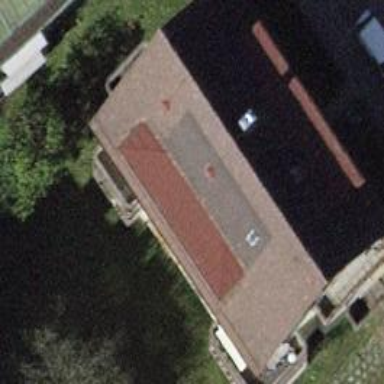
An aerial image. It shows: The building has gabled roof.